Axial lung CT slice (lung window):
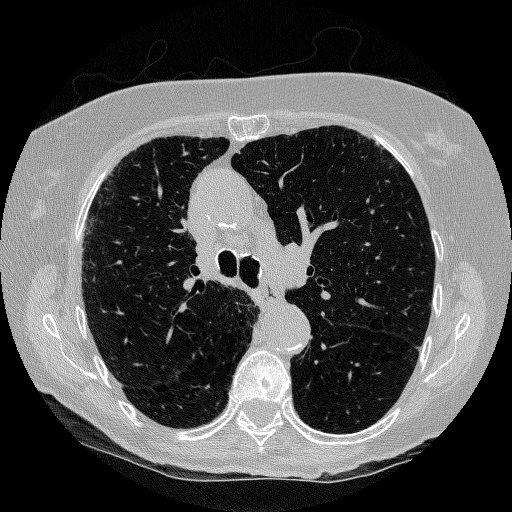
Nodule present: no